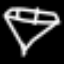
Label: diamond